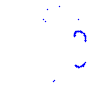
Particle: proton